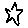
Label: star